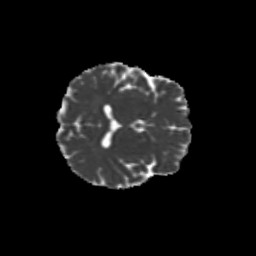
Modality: MD
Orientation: axial
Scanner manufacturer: siemens
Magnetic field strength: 3 T
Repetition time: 9.2 s
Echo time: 0.084 s